Question: I'm working on a Tablet that work in <URL> mode. Reason why is because the tablet can't provide enough power to perform the communication with a Serial USB microcontroller and remain charging it's battery.

In order to achieve a successful communication, I must be able to set a few serial conditions for 'Modbus/RTU'
- - - - -
> An excellent example in Delphi would be <URL>
Meanwhile, I've found some useful projects but they were intended to work on mode.
> <URL>
<URL>
I'm looking for any valuable information, guidance and references on how should I proceed to create an Android Application that can communicate with Serial USB.
How can I achieve this?
Note: I'm using 'Android Studio'.
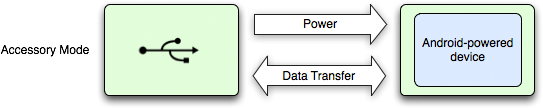
Answer: There's an excellent source code made by FTDI Chip, so if you ever need to perform USB/ftdi connections with Android try this application:
<URL>
> Source code: <URL>